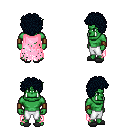
a pixel art fantasy rpg character, male body template, orc, green skin, pink tattered cape, white pants, raven curly afro hairstyle, leather bracers, gray slippers, four views (front, back, left, right), 2x2 character sprite sheet, small pixel art, hard edges, no anti-aliasing